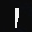
Label: 1